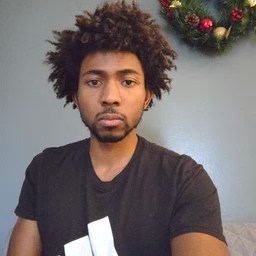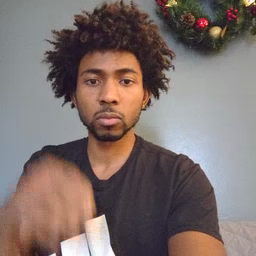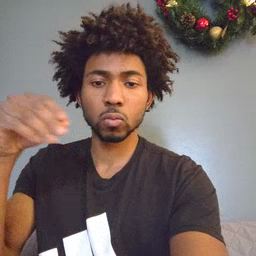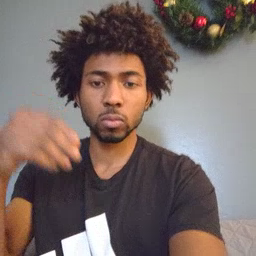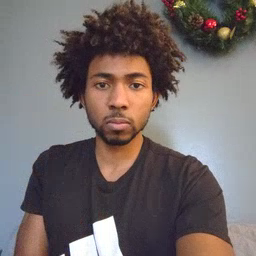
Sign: store